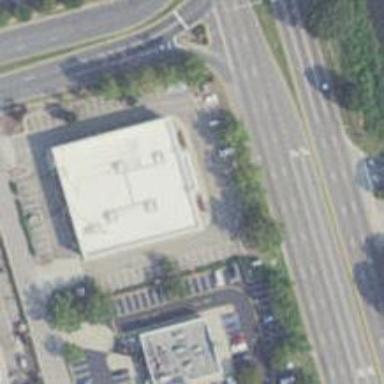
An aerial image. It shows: Building that houses furniture shop.